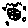
Label: moon